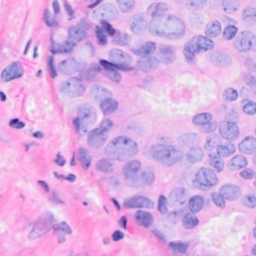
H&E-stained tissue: Breast